Question: I am trying to limit the number of rows displayed in a '<table>'. I need to show only 2 rows out of whatever number of records fetched. There's a small button at the end of the table, on click of which the rest of the records will get revealed.
Here's a sample screenshot of how the table will look like.

I have tried searching over SO and other websites, but unable to get through. I can't use any jQuery plugin for table either.
How can I achieve this using jQuery/JavaScript?
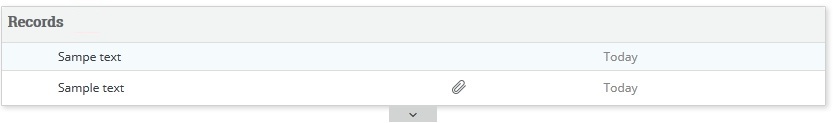
Answer: Select 'tr' elements from 'tbody' and use 'slice' method to select a range of them:
'''
$("table > tbody > tr").hide().slice(0, 2).show();
'''
Demo:
'''
$("table > tbody > tr").hide().slice(0, 2).show();
$(".show-all").on("click", function() {
$("tbody > tr", $(this).prev()).show();
});
'''
'''
<script src="https://ajax.googleapis.com/ajax/libs/jquery/2.1.1/jquery.min.js"></script>
<table>
<tbody>
<tr>
<td>1</td>
<td>Alice</td>
</tr>
<tr>
<td>2</td>
<td>Bob</td>
</tr>
<tr>
<td>3</td>
<td>Carol</td>
</tr>
</tbody>
</table>
<button class="show-all">Show all</button>
'''
---
>
## .slice( start [, end ] )
Reduce the set of matched elements to a subset specified by a range of indices.- 'start'Type: IntegerAn integer indicating the 0-based position at which the elements begin to be selected. If negative, it indicates an offset from the end of the set.- 'end'Type: IntegerAn integer indicating the 0-based position at which the elements stop being selected. If negative, it indicates an offset from the end of the set. If omitted, the range continues until the end of the set.